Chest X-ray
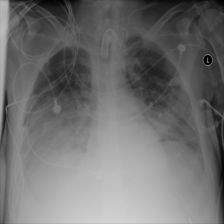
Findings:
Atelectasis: positive
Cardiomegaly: negative
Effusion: positive
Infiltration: positive
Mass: negative
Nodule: negative
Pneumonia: negative
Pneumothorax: negative
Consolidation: negative
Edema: negative
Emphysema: negative
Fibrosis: negative
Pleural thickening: negative
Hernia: negative